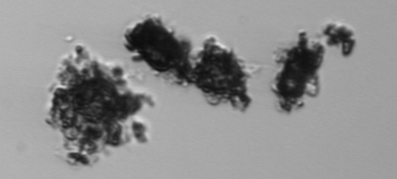
Label: Thalassiosira_TAG_external_detritus